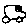
Label: car